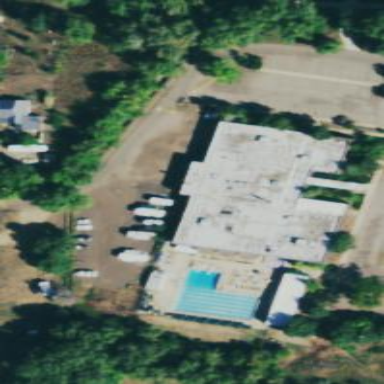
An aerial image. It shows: Social center housed in building.